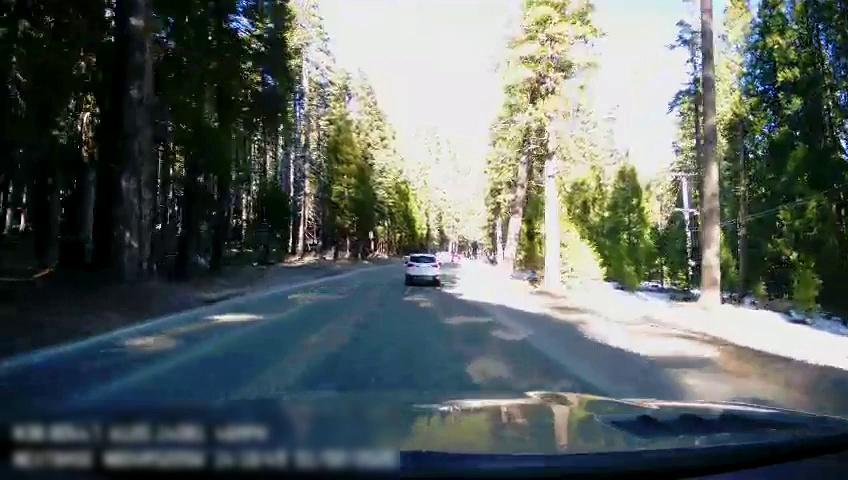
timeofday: Day
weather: Sunny
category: Drivable Space
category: Vehicles | SUV
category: Lanes | Opposite Lane
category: Lanes | Current Lane